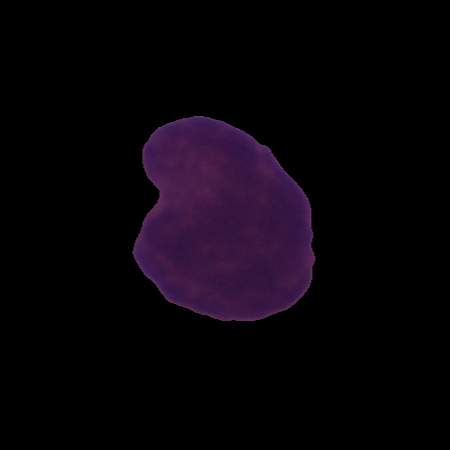
Label: cancer